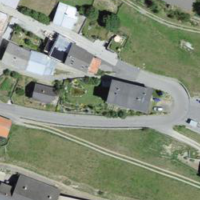
EUNIS habitat code: 54
Species observed at this site:
Corvus corone
Turdus philomelos
Dendrocopos major
Urtica dioica
Prunella modularis
Turdus viscivorus
Buteo buteo
Dactylis glomerata
Spinus spinus
Berberis vulgaris
Erithacus rubecula
Neottia nidus-avis
Artemisia vulgaris
Certhia familiaris
Phoenicurus ochruros
Pica pica
Garrulus glandarius
Falco tinnunculus
Achillea millefolium
Periparus ater
Lophophanes cristatus
Heracleum sphondylium
Pyrrhula pyrrhula
Fringilla coelebs
Erebia aethiops
Ptyonoprogne rupestris
Carduelis carduelis
Centaurea scabiosa
Lysandra coridon
Parus major
Turdus pilaris
Regulus regulus
Arrhenatherum elatius